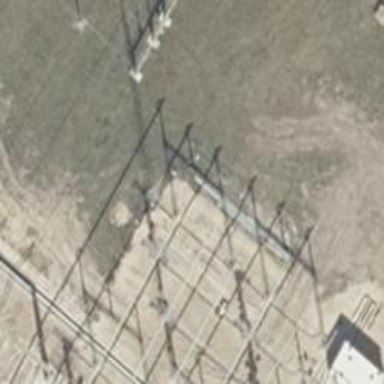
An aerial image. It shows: Power line with 3 cables. The line type is busbar.